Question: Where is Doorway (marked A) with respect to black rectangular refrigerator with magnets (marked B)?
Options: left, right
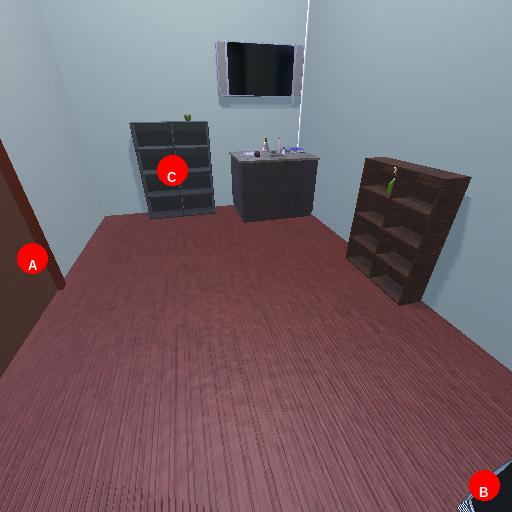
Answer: left